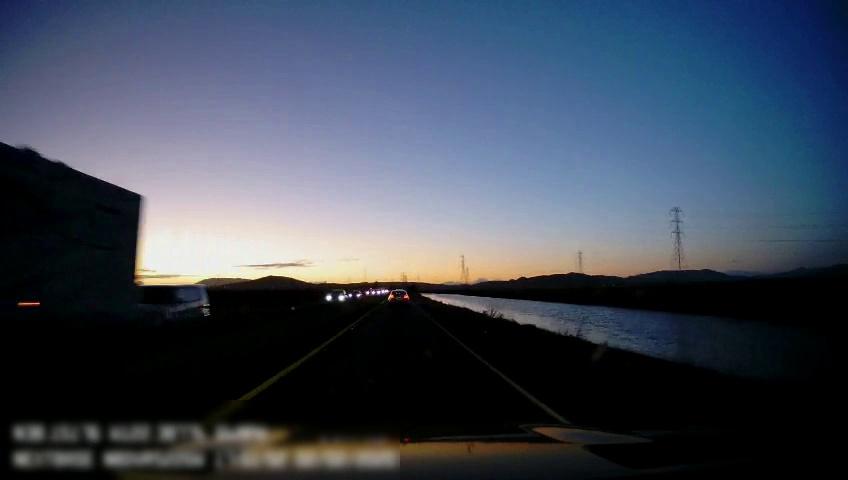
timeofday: Dusk/Dawn/Twilight
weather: Sunny
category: Drivable Space
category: Vehicles | Car
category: Vehicles | Truck
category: Vehicles | Car
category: Vehicles | SUV
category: Vehicles | Car
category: Lanes | Current Lane
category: Lanes | Current Lane